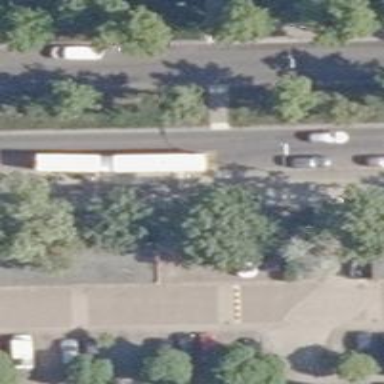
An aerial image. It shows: Unmarked footway crossing with traffic island.